Question: I want to show images in grouped gridview. Now all the images will have various height & width So I want to show images in it's original height width. I tried 'WrapGrid', 'VariableSizedWrapGrid' & 'VirtualizingStackPanel' but didn't get the output. Please note my model class contains image name (path), height & width. So how can I show images like given below ?

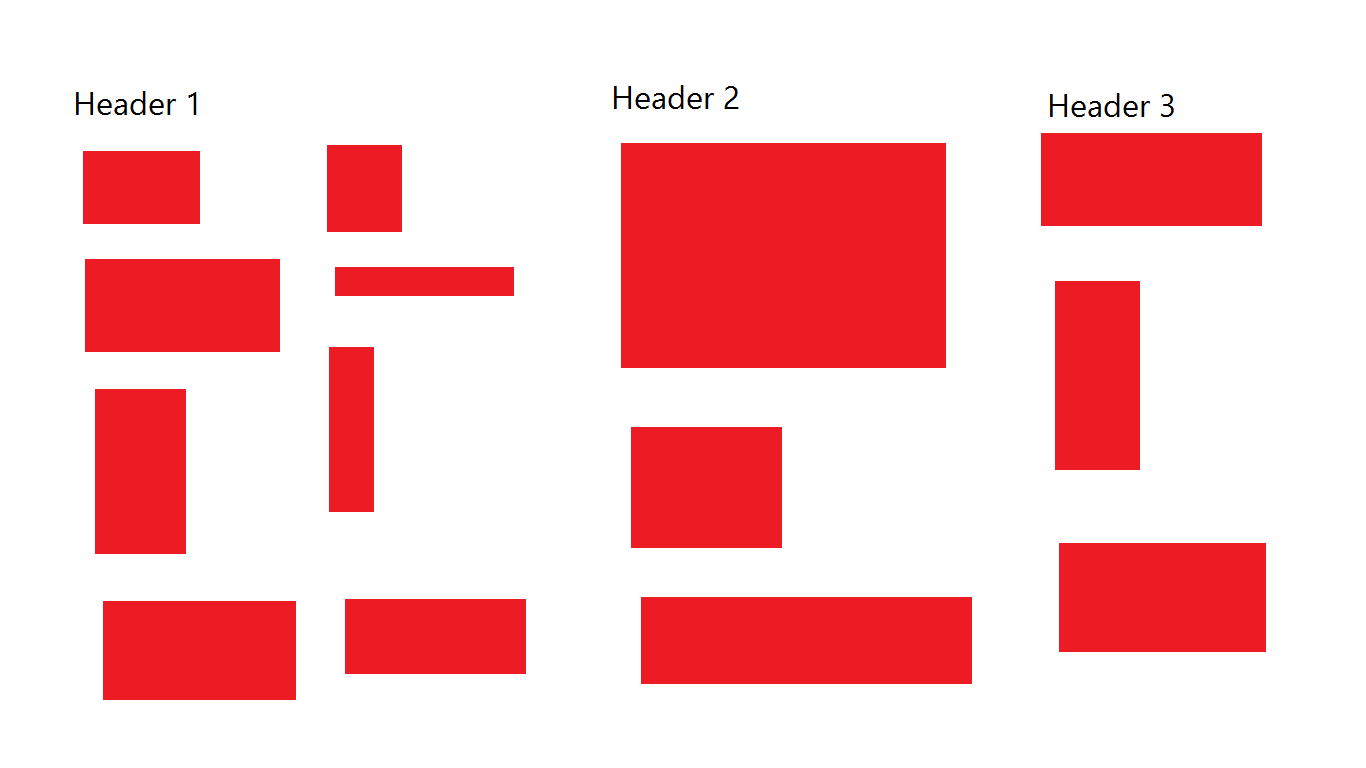
Answer: No, I doubt you tried a WrapPanel. There's not one in WinRT.
Using VariableSizedWrapGrid you get a result something like this:

Using a WrapGrid you get a result something like this:

Presto! The trick?
'''
public sealed partial class MainPage : Page
{
public MainPage()
{
this.InitializeComponent();
}
}
public class MyViewModel
{
public MyViewModel()
{
var _Random = new Random((int)DateTime.Now.Ticks);
var _Colors = typeof(Windows.UI.Colors)
// using System.Reflection;
.GetRuntimeProperties()
.Select((c, i) => new
{
Title = c.Name,
Color = (Windows.UI.Color)c.GetValue(null),
ColSpan = _Random.Next(20, 300),
RowSpan = _Random.Next(20, 300),
});
this.Groups = new System.Collections.ObjectModel.ObservableCollection<object>();
this.Groups.Add(new { Title = "Mostly Red", Children = _Colors.Where(x => x.Color.R > 200) });
this.Groups.Add(new { Title = "Mostly Green", Children = _Colors.Where(x => x.Color.G > 200) });
this.Groups.Add(new { Title = "Mostly Blue", Children = _Colors.Where(x => x.Color.B > 200) });
}
public System.Collections.ObjectModel.ObservableCollection<object> Groups { get; private set; }
}
<Grid Background="{StaticResource ApplicationPageBackgroundThemeBrush}">
<Grid.DataContext>
<local:MyViewModel />
</Grid.DataContext>
<Grid.Resources>
<CollectionViewSource
x:Name="MyCsv"
IsSourceGrouped="True"
ItemsPath="Children"
Source="{Binding Groups}"
d:Source="{Binding Groups, Source={d:DesignInstance Type=local:MyViewModel, IsDesignTimeCreatable=True}}" />
</Grid.Resources>
<GridView ItemsSource="{Binding Source={StaticResource MyCsv}}">
<GridView.GroupStyle>
<GroupStyle>
<GroupStyle.HeaderTemplate>
<DataTemplate>
<StackPanel Orientation="Horizontal">
<Rectangle Height="20" Width="20" Fill="{Binding Brush}" Margin="0,0,10,0" />
<TextBlock FontSize="40" Text="{Binding Title}" />
</StackPanel>
</DataTemplate>
</GroupStyle.HeaderTemplate>
<GroupStyle.Panel>
<ItemsPanelTemplate>
<local:WrapPanel Orientation="Vertical" Width="2000" />
<!--<VariableSizedWrapGrid Margin="0,0,80,0" ItemHeight="1" ItemWidth="1" />-->
</ItemsPanelTemplate>
</GroupStyle.Panel>
</GroupStyle>
</GridView.GroupStyle>
<GridView.ItemsPanel>
<ItemsPanelTemplate>
<StackPanel Orientation="Horizontal" Margin="0,0,80,0" />
</ItemsPanelTemplate>
</GridView.ItemsPanel>
<GridView.ItemTemplate>
<DataTemplate>
<Grid Height="{Binding RowSpan}" Width="{Binding ColSpan}">
<Grid.Background>
<SolidColorBrush Color="{Binding Color}" />
</Grid.Background>
</Grid>
</DataTemplate>
</GridView.ItemTemplate>
</GridView>
</Grid>
'''
But there's one gotcha. I am not correctly setting the width of the WrapPanel. In the code above, I've defaulted it to 2000 (which is ridiculous). You'll have to figure that part out and post your solution here. (I can't do ) Otherwise, it's what you are asking for 100%.
The WinRT WrapPanel is on my blog <URL>
Good luck, Farhan.
See also: <URL>